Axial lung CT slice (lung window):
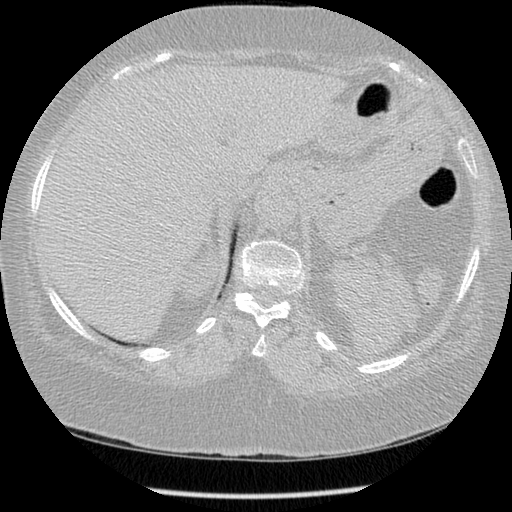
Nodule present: no